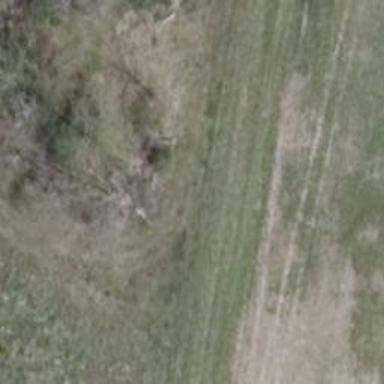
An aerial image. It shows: Shelter that serves as hunting stand.